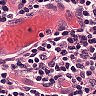
Metastatic tissue present: no